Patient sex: F
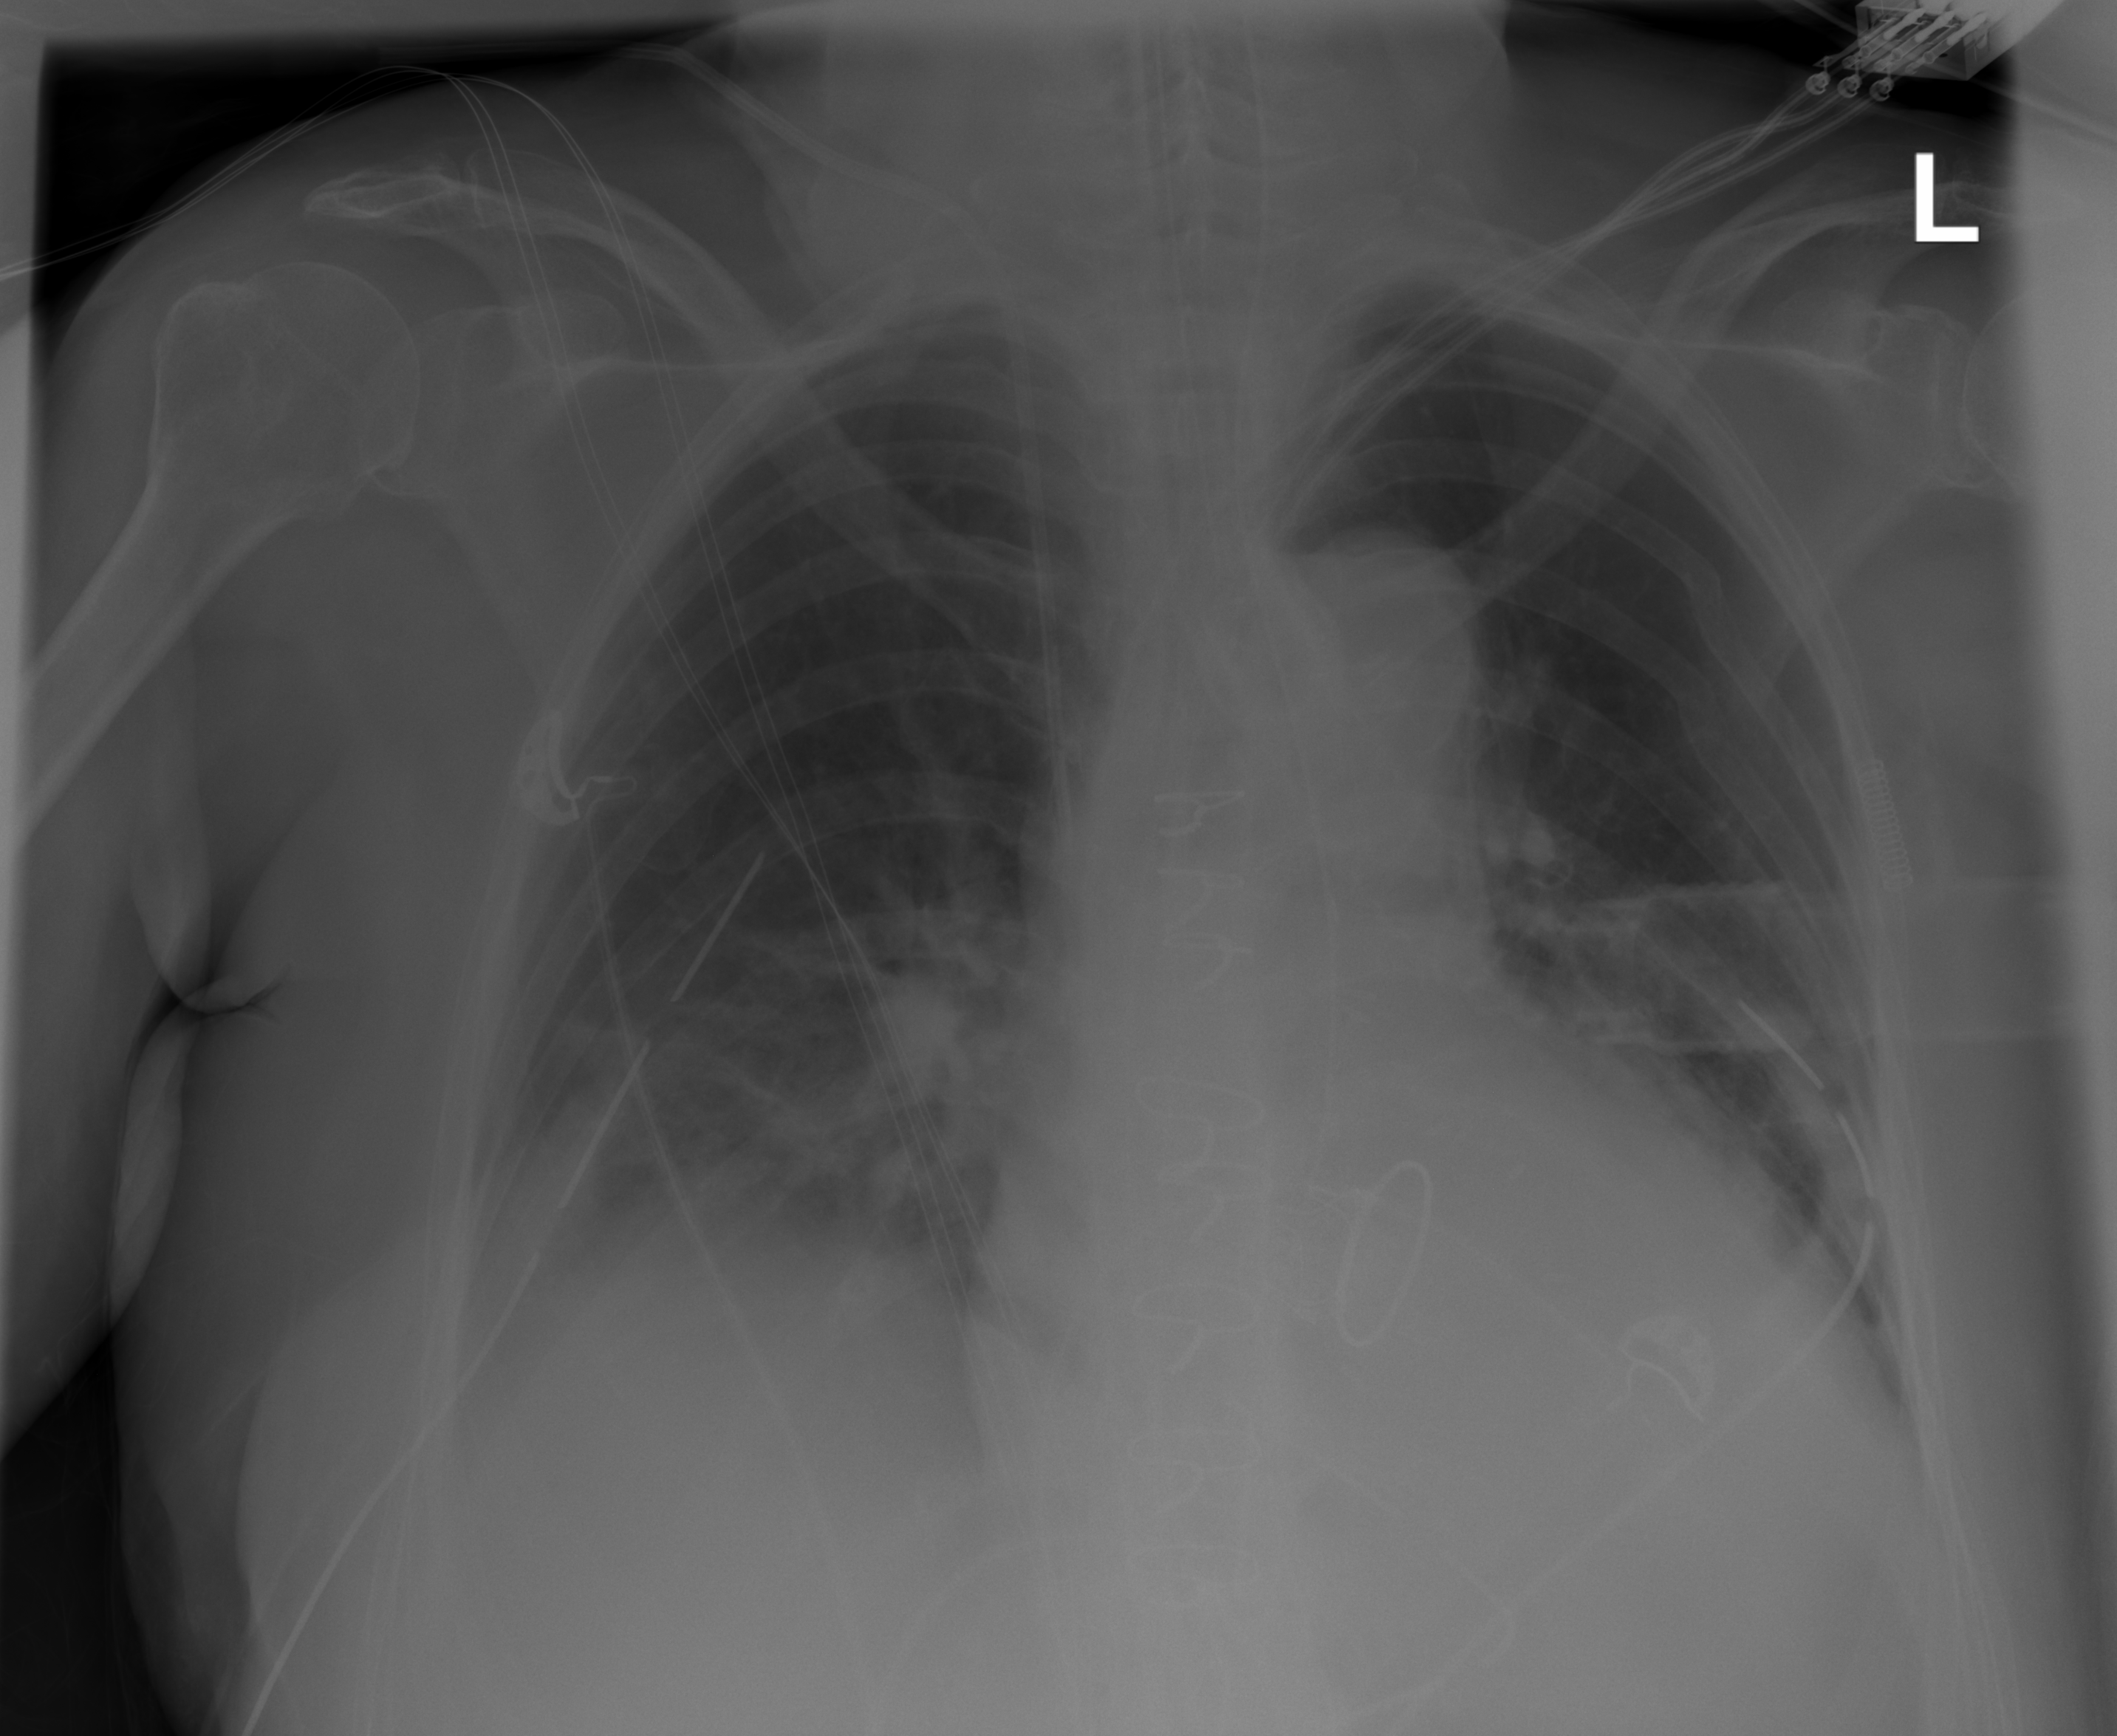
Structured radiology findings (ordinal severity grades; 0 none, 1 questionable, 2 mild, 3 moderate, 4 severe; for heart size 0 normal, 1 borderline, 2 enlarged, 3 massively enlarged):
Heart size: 2
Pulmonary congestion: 0
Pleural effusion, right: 2
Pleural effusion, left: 2
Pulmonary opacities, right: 0
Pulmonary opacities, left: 0
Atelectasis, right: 0
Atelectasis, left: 0